Question: My .net app is built using 4.5.1. Currently I am working on the installer project, and using symantec wise script for it. I added a per-requisite to continue installation only if .net 4.5.1 is installed.
The registry keys to detect this is explained in <URL>.
As per above I either detect 378758 or 378675 for release key in the registry path.
However, Microsoft released another in place update 4.5.2 (key:379893) which replaces the earlier registry key.
So my check does not allow the app to be installed in system with 4.5.2. However since it's an in place update for 4.5.1, logically it should. I can add additional release version of 379893. That would satisfy the per-requisite.
However if Microsoft releases another in-place update, as say 4.5.3, my check will fail again.
Since it is an installer project, I can not change the per-requisite logic, once it goes out the release door.
So, I come to my question, Is there a robust way to detect the .net 4.5.1 and all it's later in place updates, and can that be done through registry only?
I'm attaching the screenshot of the registry how it looks when updated to 4.5.2.

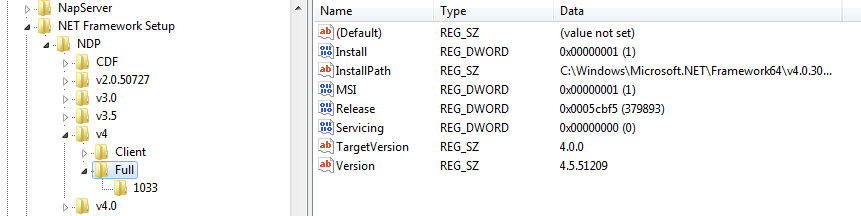
Answer: I figured out that existence of registry path till Full as shown in screenshot should ensure that all in place updates of 4.0 are included.
Checking if release > 378675 will ensure that all updates greater than 4.5.1 are included.
Took cue from another similar stackoverflow solved problem related to wix installer.
<URL>
This solution seems to be working.